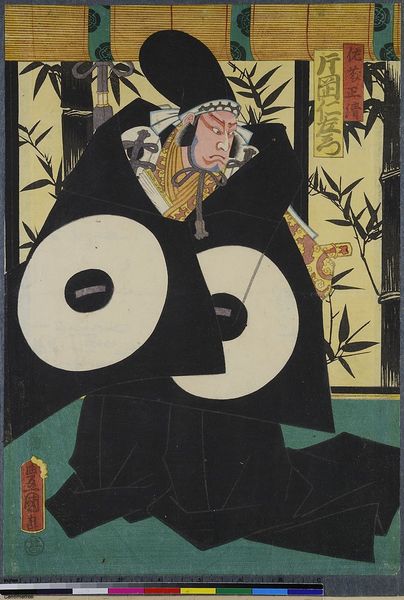
Titel: Die Schauspieler Kataoka Nizaemon als Sato Masakiyo, Iwai Kumesaburo als Funazaemons Tochter Hinakinu und Bando Hikosaburo als Funazaemon
Künstler: Utagawa Kunisada
Standort: Hamburg
Institution: Museum für Kunst und Gewerbe Hamburg
Schlagwörter: mann, pflanzen, theater, holzschnitt, druckgraphik, druckgrafik, zeit, schauspieler, farbholzschnitt, osten, schauspielerin, kabuki, edo, reproduktionen, druckerzeugnisse, theateraufführung, ukiyo